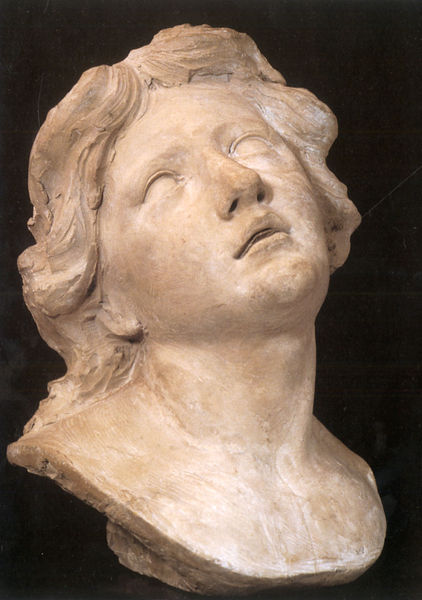
Titel: Entwurf für die Skulptur der Hl. Bibiana
Künstler: Giovanni Lorenzo Bernini
Institution: Privatsammlung (USA)
Schlagwörter: kopf, frau, marmor, mund, nase, ohr, blick, augen, gesicht, mensch, stein, hals, porträt, haare, locken, skulptur, büste, offen, fragment, geöffnet, nach oben, entrückt, himmelwärts, haate, hochblickend, augen leer